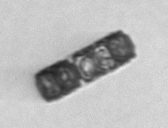
Label: Paralia_sulcata